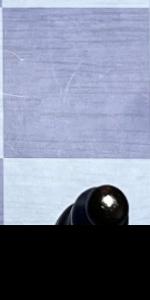
Label: Bishop_Black